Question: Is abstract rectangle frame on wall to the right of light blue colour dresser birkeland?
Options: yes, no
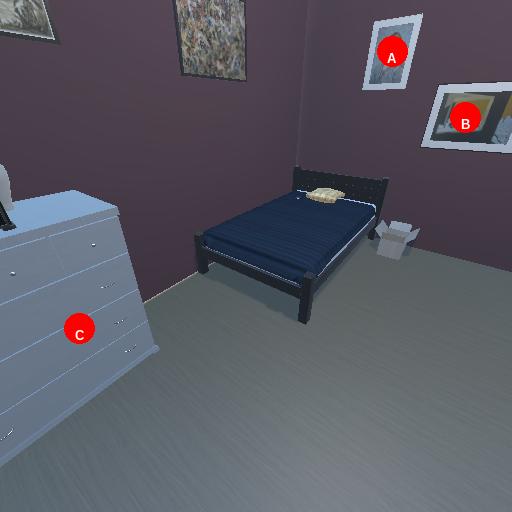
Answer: yes